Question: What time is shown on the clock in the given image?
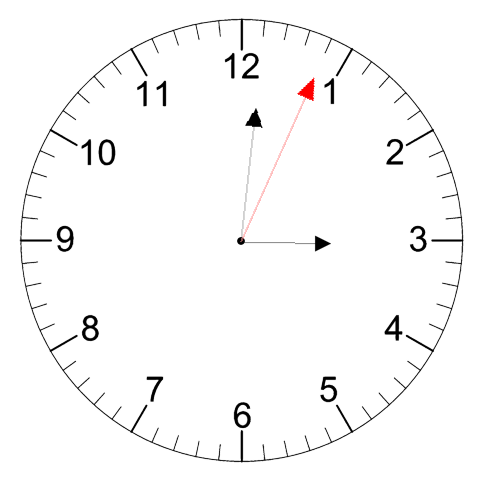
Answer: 03:01:04